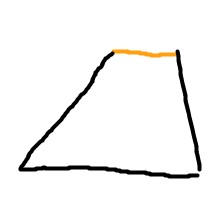
Shape: trapezoid